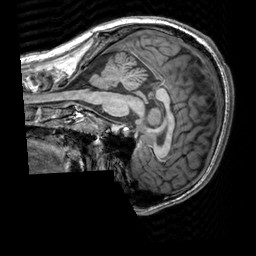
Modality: T1w
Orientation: sagittal
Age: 24
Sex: male
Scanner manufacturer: siemens
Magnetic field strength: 3 T
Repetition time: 2.3 s
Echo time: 0.00303 s